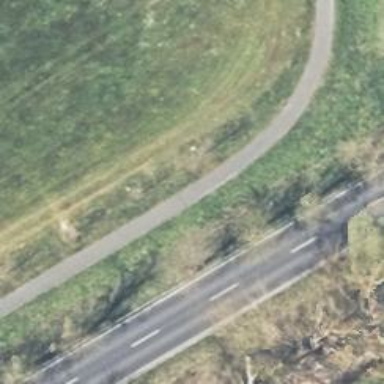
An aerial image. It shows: Asphalt path.